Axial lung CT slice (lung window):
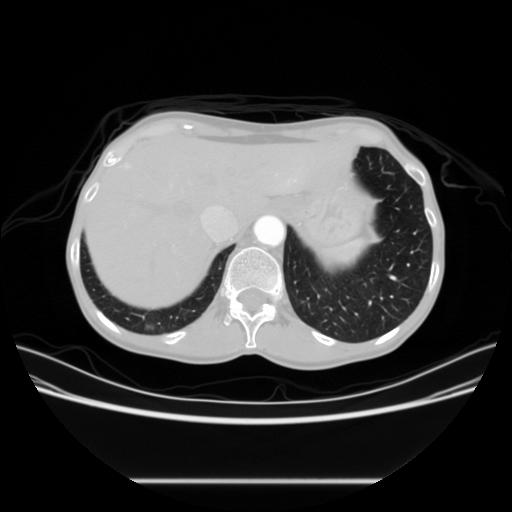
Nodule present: no